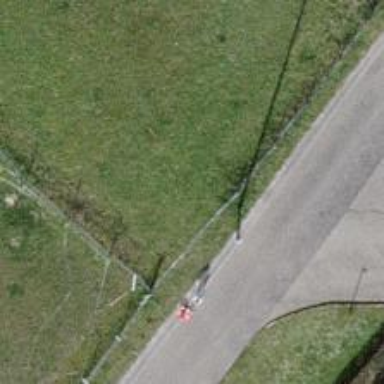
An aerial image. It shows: Power pole.